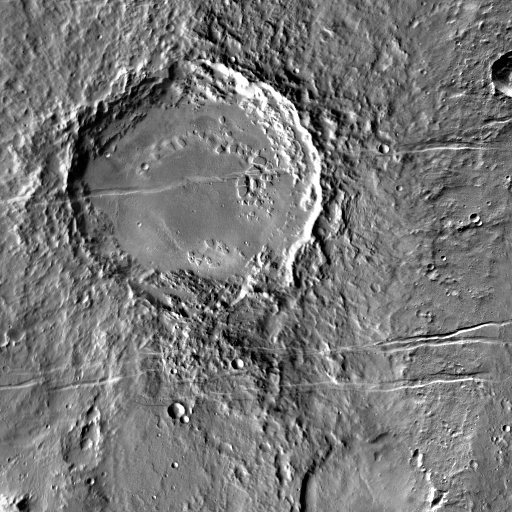
Crater classes present: Background, Other, Buried, Secondary